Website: walmart
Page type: newsletter-management
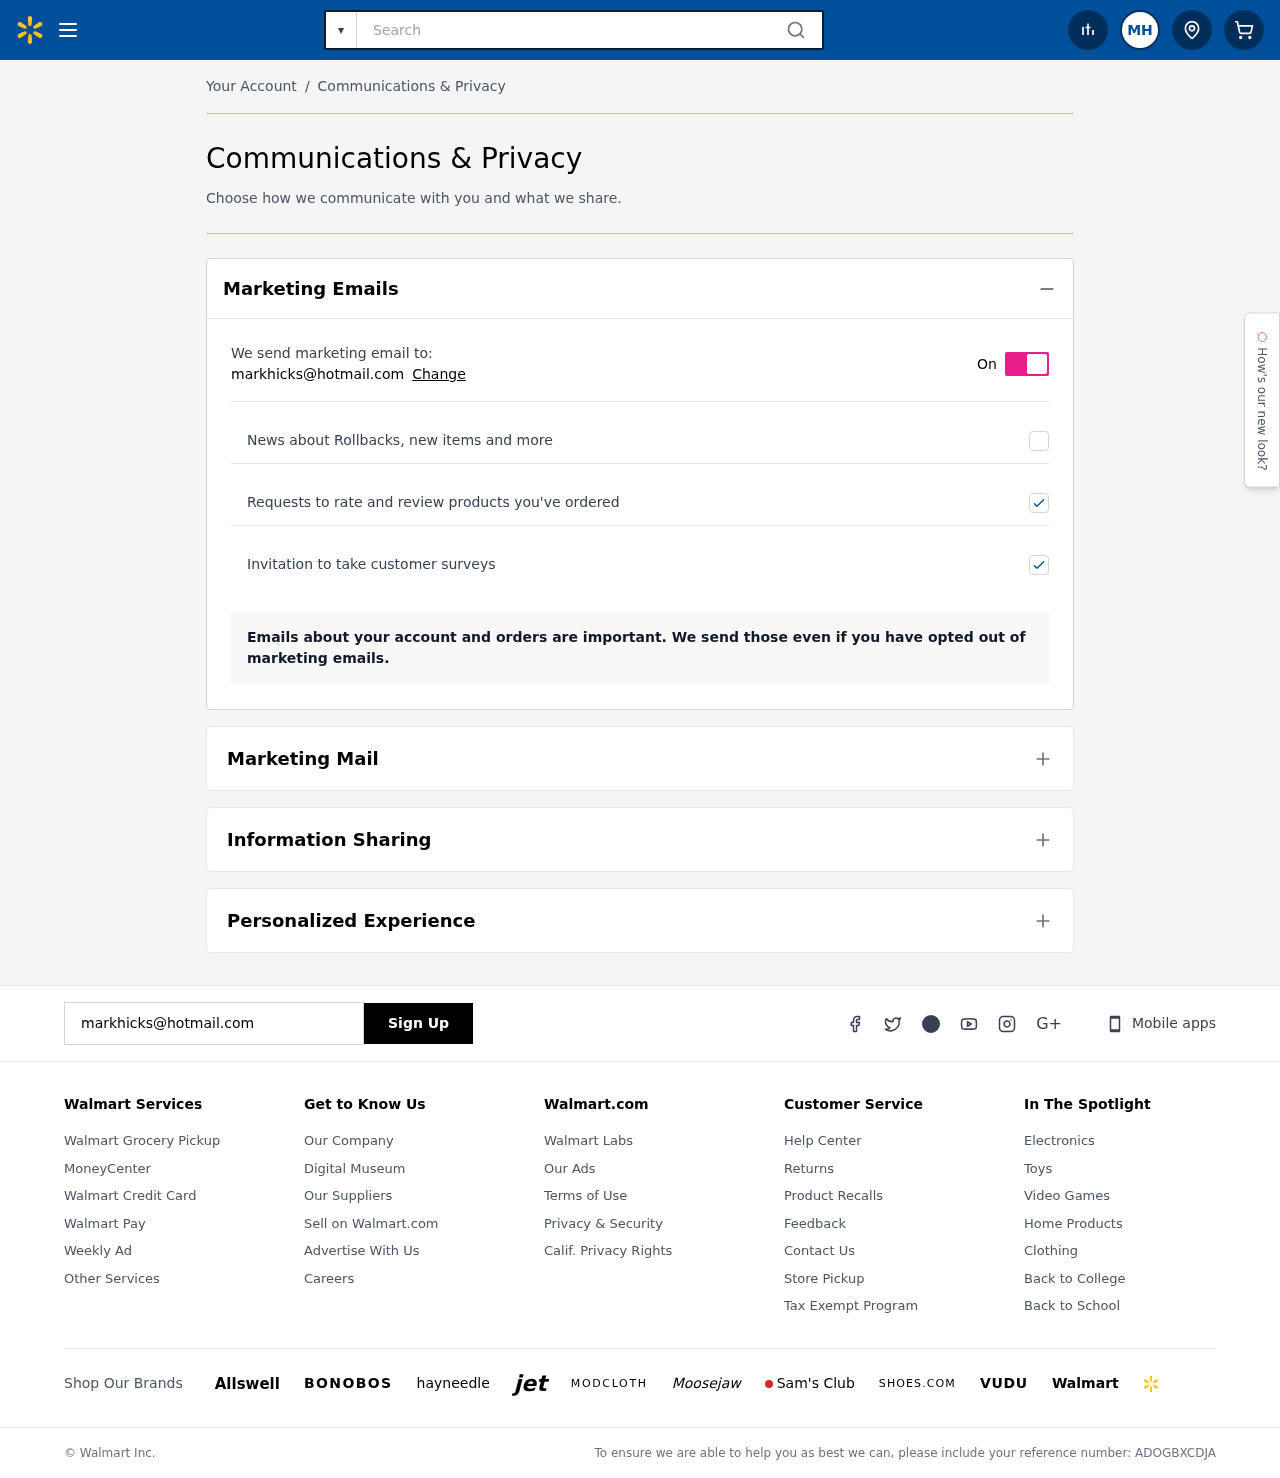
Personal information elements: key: PII_EMAIL
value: markhicks@hotmail.com
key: PII_INITIALS
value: MH
Search elements: key: HEADER_SEARCH
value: Search